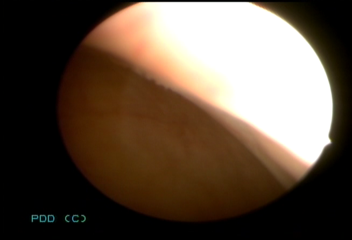
Modality: WLC
Class: Normal mucosa
Bladder cancer association: No